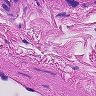
Metastatic tissue present: no